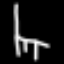
Label: chair